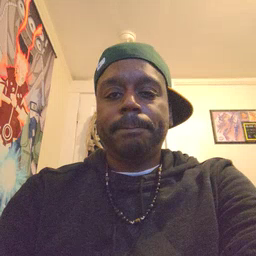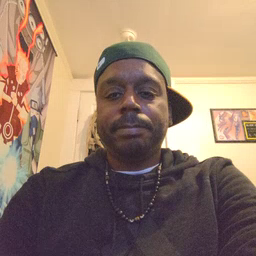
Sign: jump